Question: I am working on a Kendo UI Mobile project and in a view I need to work in google maps. I set the width and height of the map container div, but when I show the map, it does not cover all the div. Here is an image and the code I am working with.
html:
'''
<script type="text/javascript" src="https://maps.googleapis.com/maps/api/js?sensor=false"></script>
'''
Javascript:
'''
function initialiceMap() {
var mapOptions = {
center: {lat: 40.659806, lng: -77.541504},
zoom: 11,
mapTypeId: google.maps.MapTypeId.ROADMAP
};
map = new google.maps.Map(document.getElementById('map'), mapOptions);
'''
}
The map is drawn but it does not cover all the div.
I am using Cordova 3.5, Kendo UI Mobile.
Any idea?

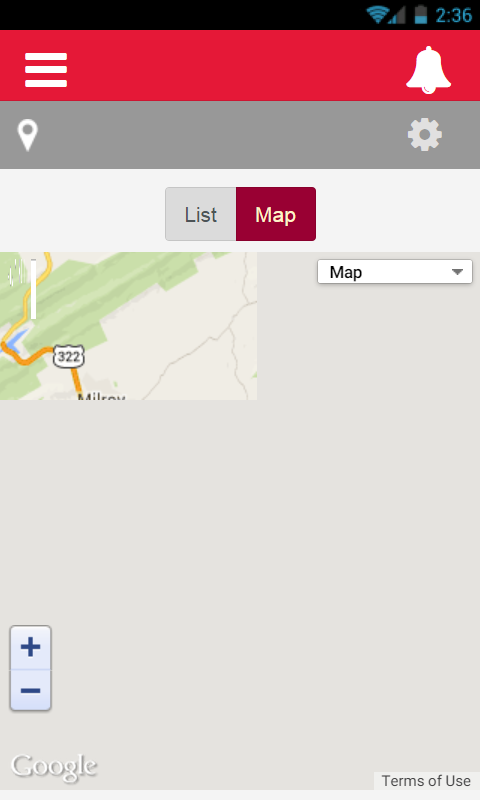
Answer: This appears to be a duplicate of <URL>.
This happens because a resize event / container element size change happens after the map is initialized. You could trigger a resize on the map 'google.maps.event.trigger(map, 'resize');' after your page loads.
So in KendoUI with tabs, something like this might do the trick:
'''
...
map = new google.maps.Map(document.getElementById('map'), mapOptions);
yourTabStrip.bind("activate", onActivate);
function onActivate(ev) {
google.maps.event.trigger(map, 'resize');
}
'''
The activate triggers after the tab change and animation is complete, so this should be sufficient.